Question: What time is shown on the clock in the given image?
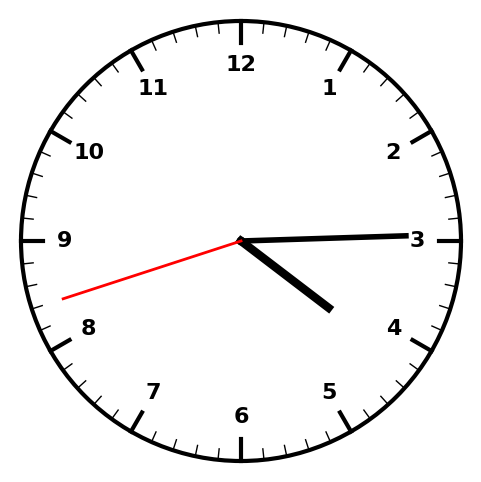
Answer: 04:14:42